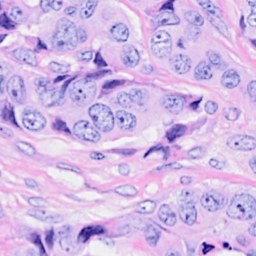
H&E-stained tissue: Breast